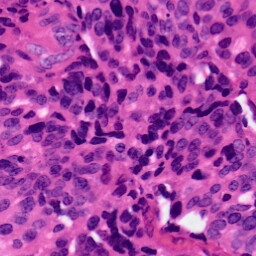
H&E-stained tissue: Ovarian